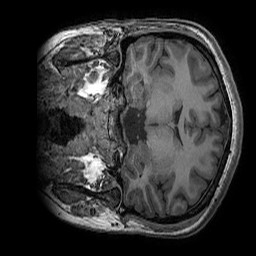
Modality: T1w
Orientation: coronal
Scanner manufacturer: ge
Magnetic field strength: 3 T
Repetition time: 0.008156 s
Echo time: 0.00318 s